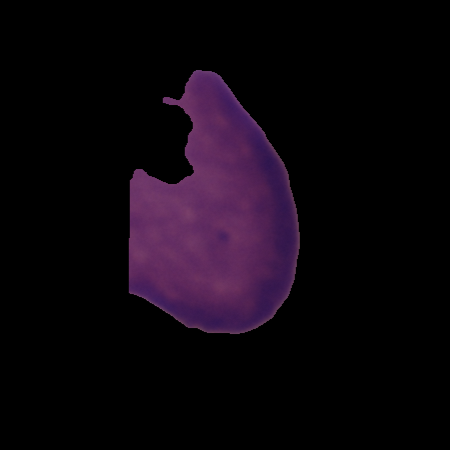
Label: healthy